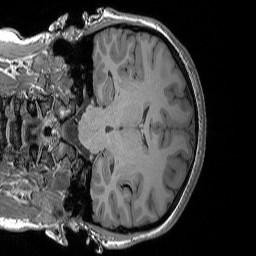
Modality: T1w
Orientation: coronal
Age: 22
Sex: female
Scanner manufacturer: siemens
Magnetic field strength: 3 T
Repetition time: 1.9 s
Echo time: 0.00302 s